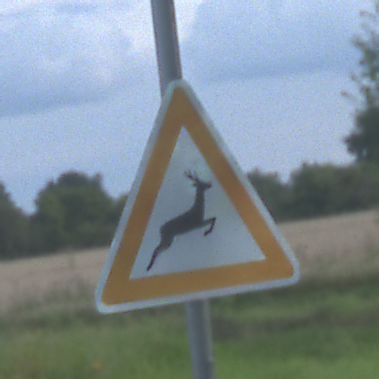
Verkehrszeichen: WildwechselLinks
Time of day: MorningAfternoon
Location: Outdoor (Nature)
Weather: PartlyCloudy
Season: NotSpecified
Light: Natural